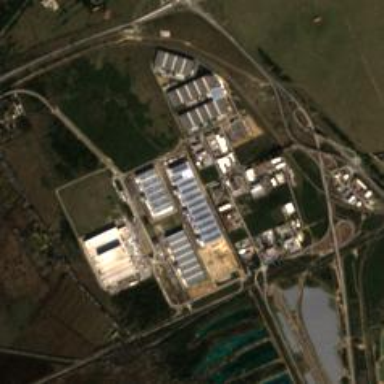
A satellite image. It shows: Industrial area with warehouse.